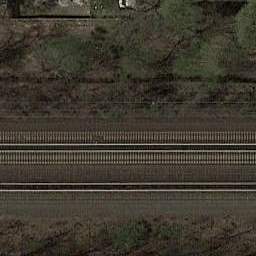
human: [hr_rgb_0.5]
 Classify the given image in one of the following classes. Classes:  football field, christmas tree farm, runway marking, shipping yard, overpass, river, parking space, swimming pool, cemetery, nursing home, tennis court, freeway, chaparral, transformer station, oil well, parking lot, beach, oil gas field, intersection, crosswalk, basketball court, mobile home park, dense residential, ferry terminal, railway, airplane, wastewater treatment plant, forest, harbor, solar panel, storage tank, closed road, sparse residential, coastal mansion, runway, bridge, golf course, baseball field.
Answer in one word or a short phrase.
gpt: railway